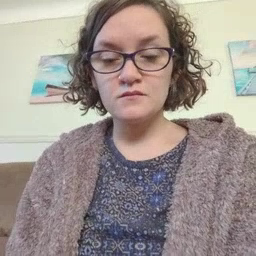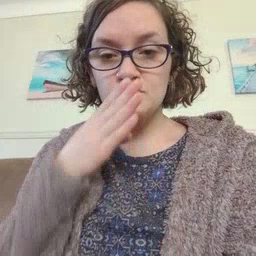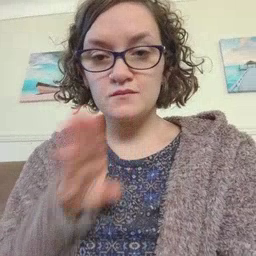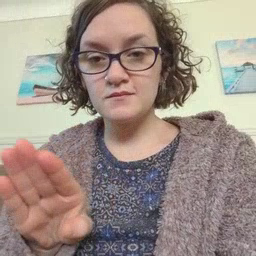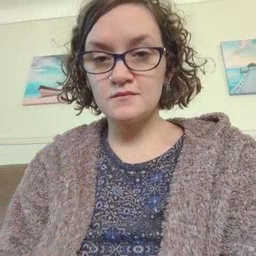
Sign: quiet